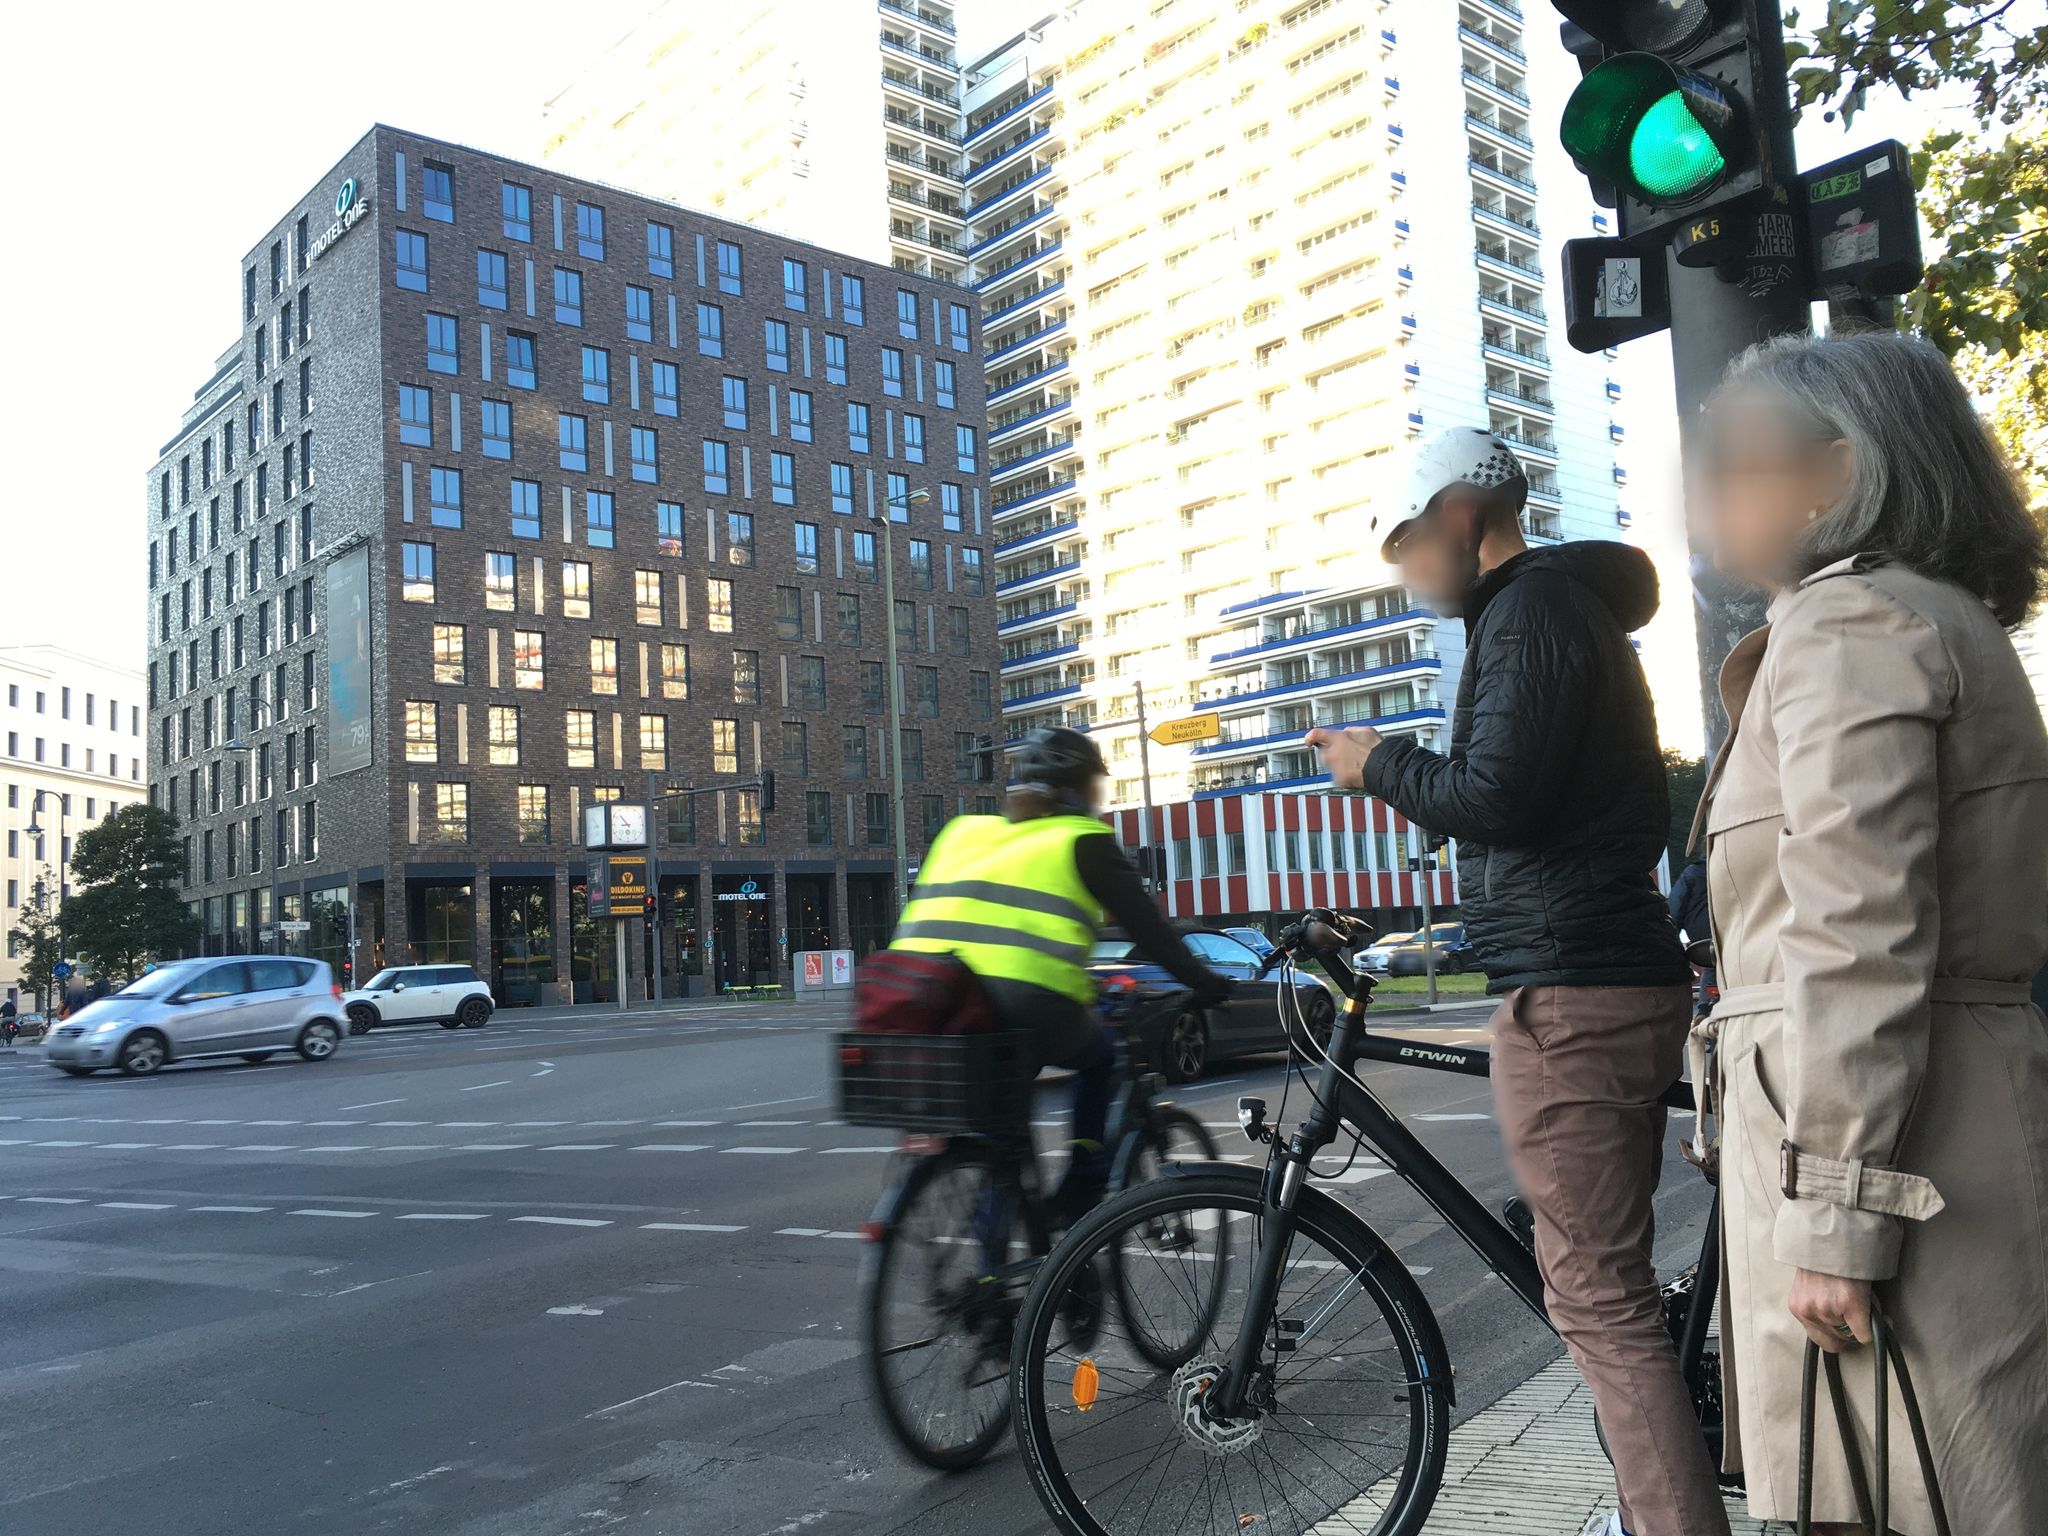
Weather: clear
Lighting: day
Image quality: good
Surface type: walking surface
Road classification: cycleway, service
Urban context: urban centre
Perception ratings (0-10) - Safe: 3.59, Lively: 8.06, Beautiful: 7.72, Boring: 2.17, Depressing: 4.12, Wealthy: 6.26